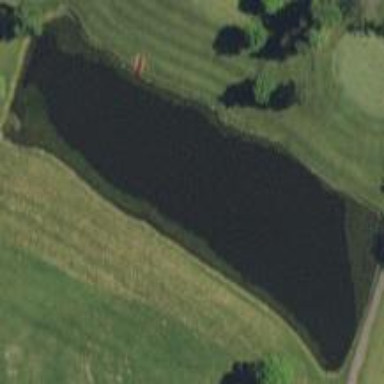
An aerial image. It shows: Picturesque pond acting as water hazard on golf course.